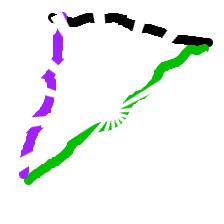
Shape: triangle